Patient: sex F, age 57
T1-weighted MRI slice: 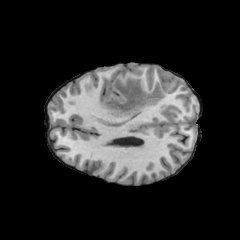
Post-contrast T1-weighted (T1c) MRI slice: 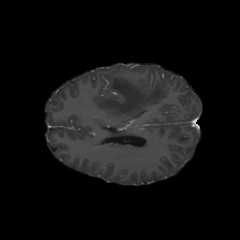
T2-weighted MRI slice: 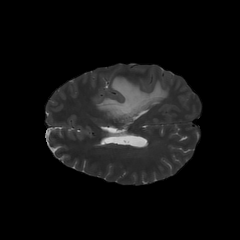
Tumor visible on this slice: yes
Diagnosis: Glioblastoma, IDH-wildtype
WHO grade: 4